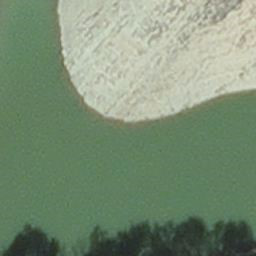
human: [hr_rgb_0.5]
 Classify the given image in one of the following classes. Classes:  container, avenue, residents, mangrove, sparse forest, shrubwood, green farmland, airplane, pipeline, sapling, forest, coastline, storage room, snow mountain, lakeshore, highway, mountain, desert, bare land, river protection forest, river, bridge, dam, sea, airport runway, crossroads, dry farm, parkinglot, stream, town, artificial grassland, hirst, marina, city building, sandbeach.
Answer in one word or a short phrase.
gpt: hirst